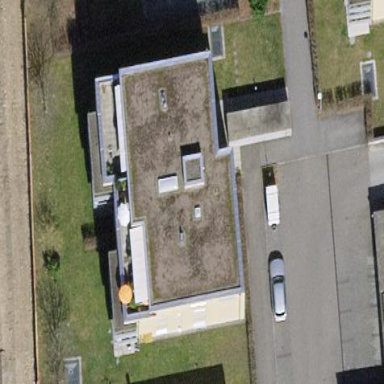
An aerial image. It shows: Building with flat roof.